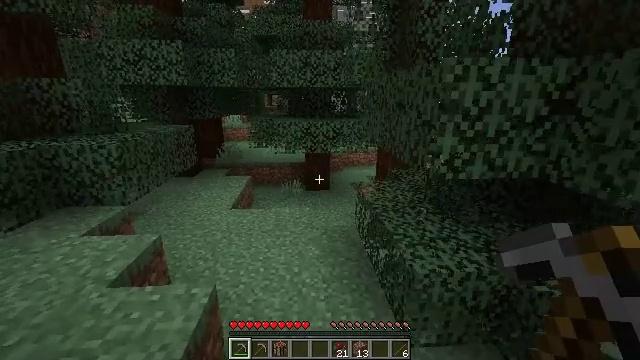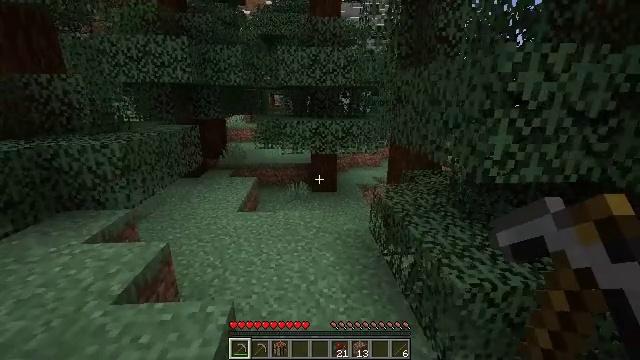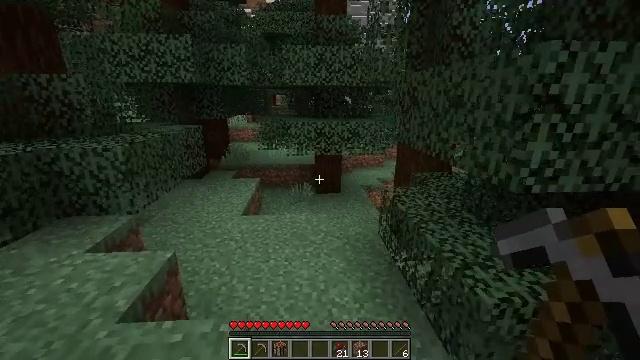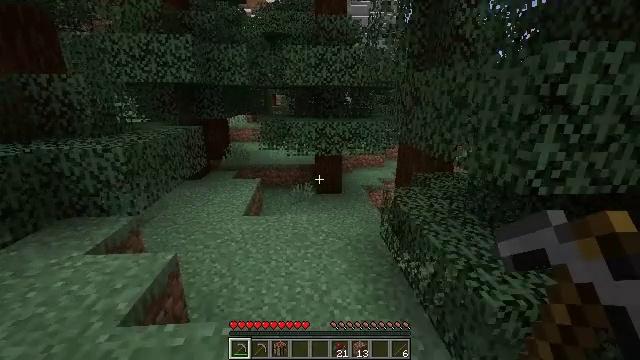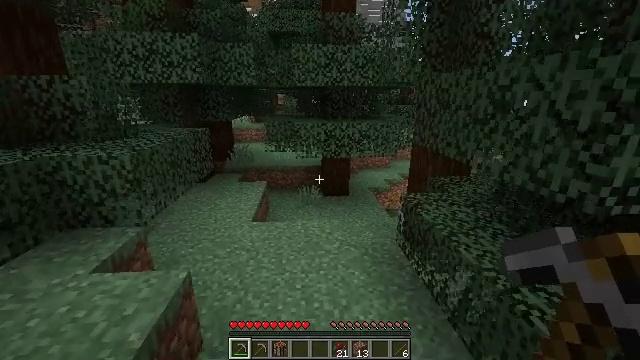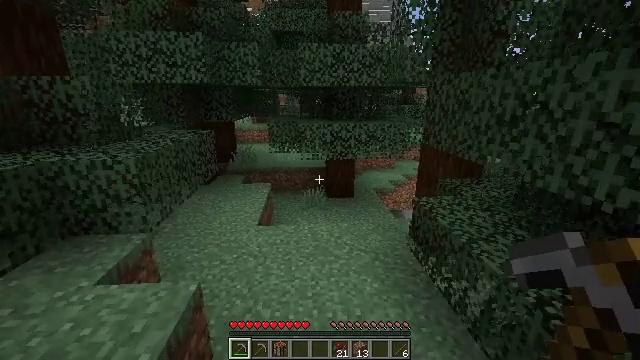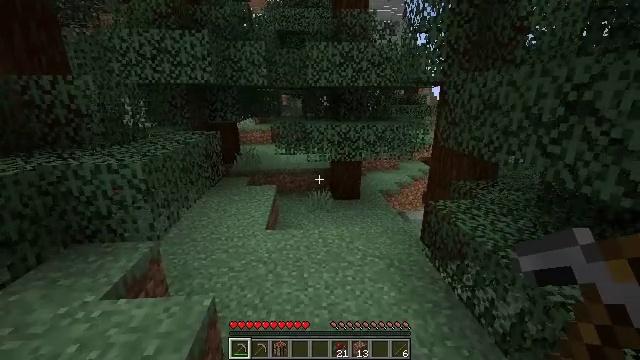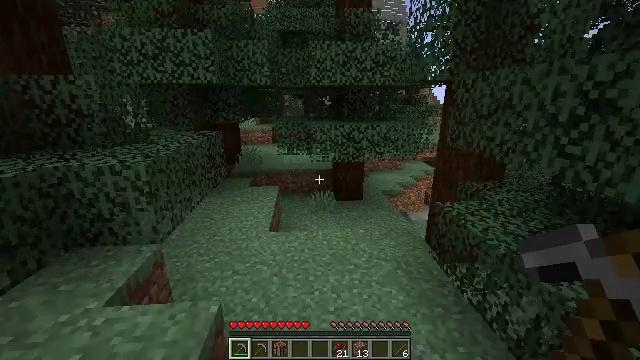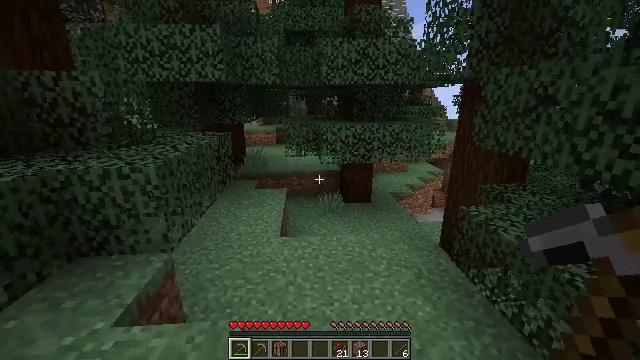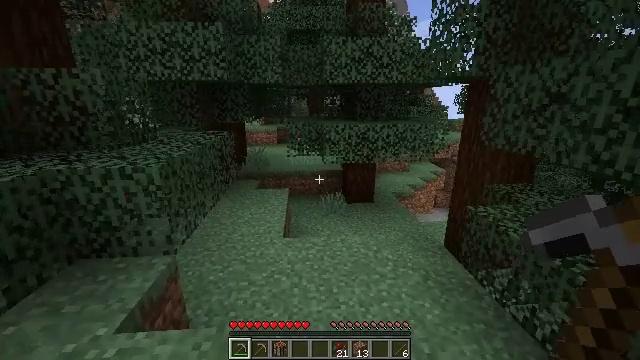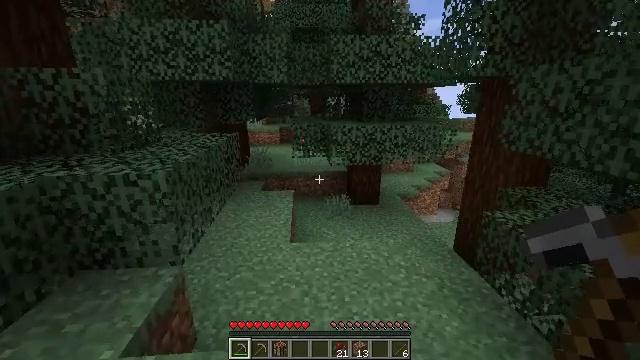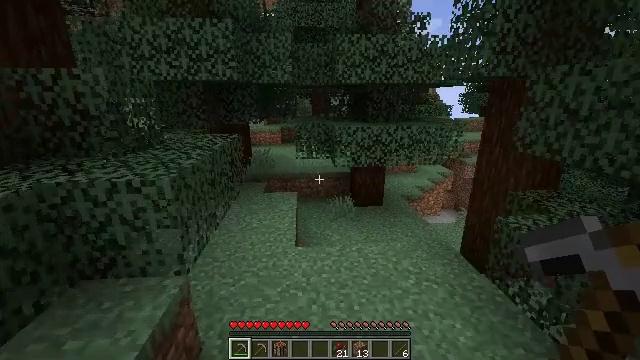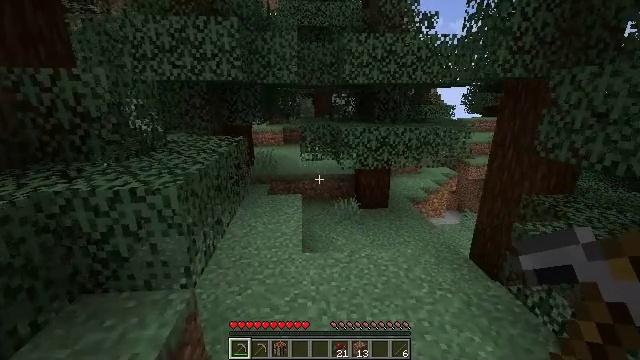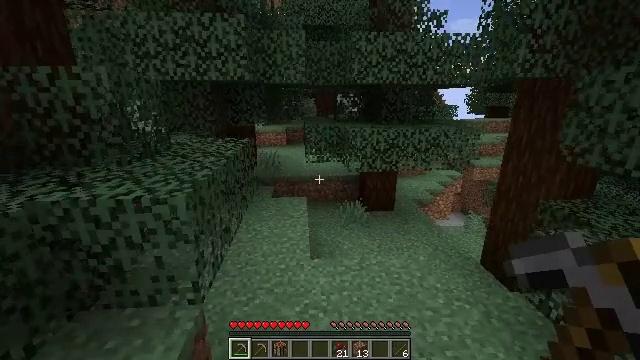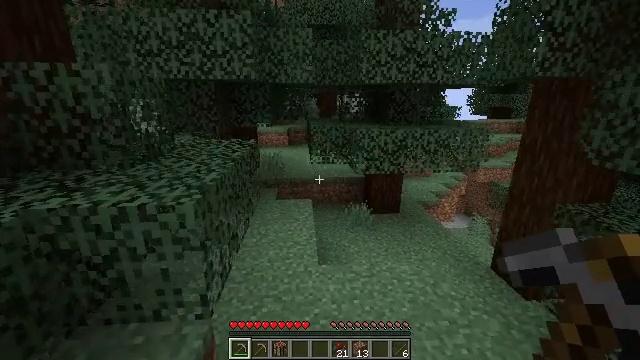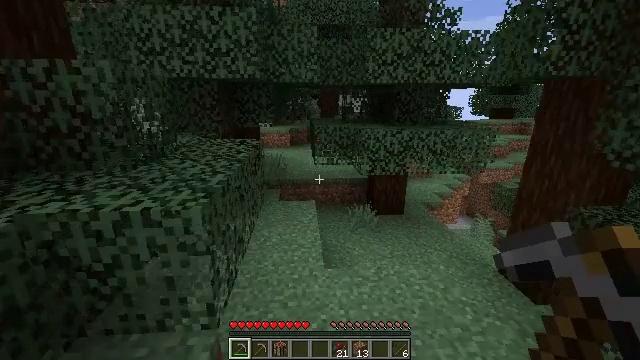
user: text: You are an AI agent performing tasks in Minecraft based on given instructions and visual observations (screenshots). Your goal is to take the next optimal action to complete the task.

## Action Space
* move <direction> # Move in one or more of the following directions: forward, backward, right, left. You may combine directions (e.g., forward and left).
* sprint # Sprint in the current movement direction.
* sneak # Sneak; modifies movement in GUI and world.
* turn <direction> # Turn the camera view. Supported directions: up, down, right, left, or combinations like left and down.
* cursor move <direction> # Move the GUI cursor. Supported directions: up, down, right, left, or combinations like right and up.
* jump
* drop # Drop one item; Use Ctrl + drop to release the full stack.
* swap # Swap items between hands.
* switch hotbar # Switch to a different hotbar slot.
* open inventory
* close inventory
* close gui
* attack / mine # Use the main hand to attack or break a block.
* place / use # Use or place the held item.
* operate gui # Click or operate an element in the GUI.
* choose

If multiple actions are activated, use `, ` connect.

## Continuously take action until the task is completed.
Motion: motion action
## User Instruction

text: Mine the sweet berry bush.
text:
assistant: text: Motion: move forward and move left
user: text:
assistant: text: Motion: move forward and move left
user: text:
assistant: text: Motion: move forward and move left
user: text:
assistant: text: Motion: move forward and move left
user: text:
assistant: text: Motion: move forward and move left
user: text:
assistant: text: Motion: move forward and move left
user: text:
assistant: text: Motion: move forward and move left
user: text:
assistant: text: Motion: move forward and move left
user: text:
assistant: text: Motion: move forward and move left
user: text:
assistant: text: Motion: move forward and move left
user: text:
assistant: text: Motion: move forward and move left
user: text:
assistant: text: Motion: move forward and move left
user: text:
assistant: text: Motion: move forward and move left
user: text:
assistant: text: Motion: move forward and move left
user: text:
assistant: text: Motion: move forward and move left
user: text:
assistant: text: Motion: move forward
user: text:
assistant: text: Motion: move forward
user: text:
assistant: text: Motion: move forward
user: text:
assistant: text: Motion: move forward
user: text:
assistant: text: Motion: move forward
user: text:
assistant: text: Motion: move forward
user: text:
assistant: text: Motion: move forward
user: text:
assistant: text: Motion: move forward
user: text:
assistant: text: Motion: move forward
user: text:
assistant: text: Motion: move forward and move right
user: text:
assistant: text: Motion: move forward and move right
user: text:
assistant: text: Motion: move forward and move right
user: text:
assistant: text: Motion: move forward and move right
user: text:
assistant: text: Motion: move forward and move right
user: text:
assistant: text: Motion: move forward and move right